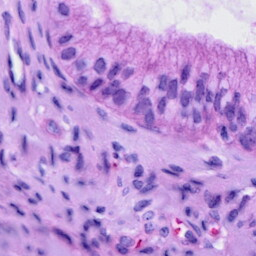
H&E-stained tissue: Cervix